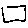
Label: square